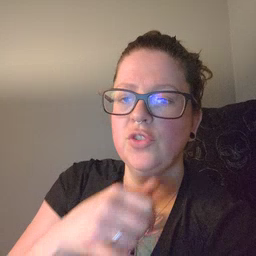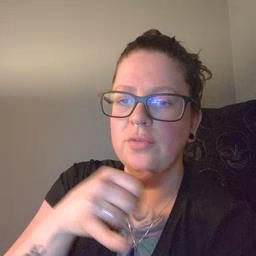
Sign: jeans